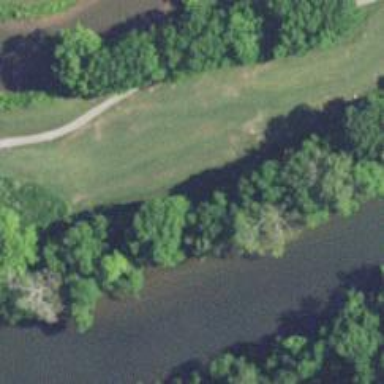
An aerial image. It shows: View of golf hole.